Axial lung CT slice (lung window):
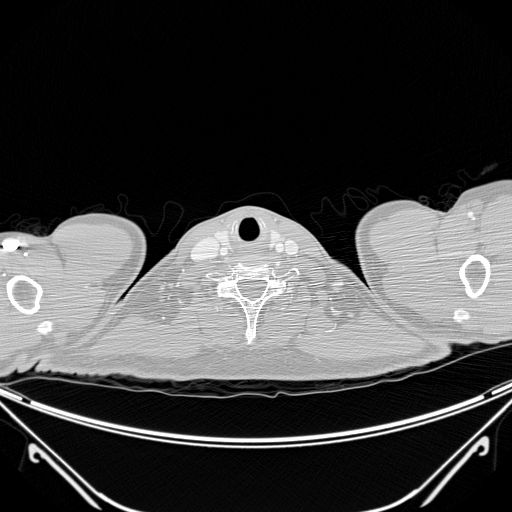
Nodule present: no